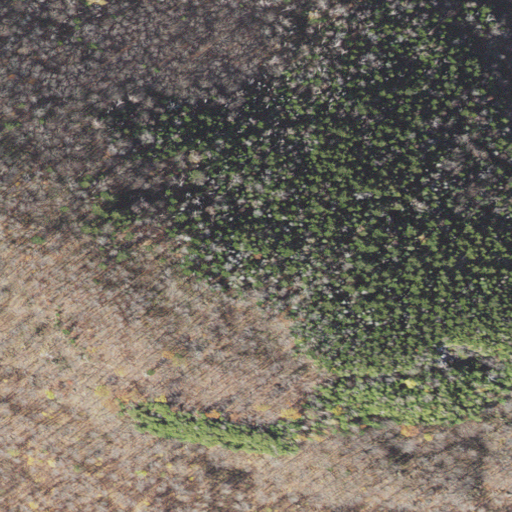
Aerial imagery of mountain in Vermont named Hooker Mountain containing mixed forest, deciduous forest, evergreen forest, and shrub